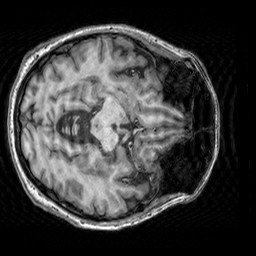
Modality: T1w
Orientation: axial
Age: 40
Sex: male
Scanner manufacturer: siemens
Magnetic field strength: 3 T
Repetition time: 2.3 s
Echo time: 0.00303 s